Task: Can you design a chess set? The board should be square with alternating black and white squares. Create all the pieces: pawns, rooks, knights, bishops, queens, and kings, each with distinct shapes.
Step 774:
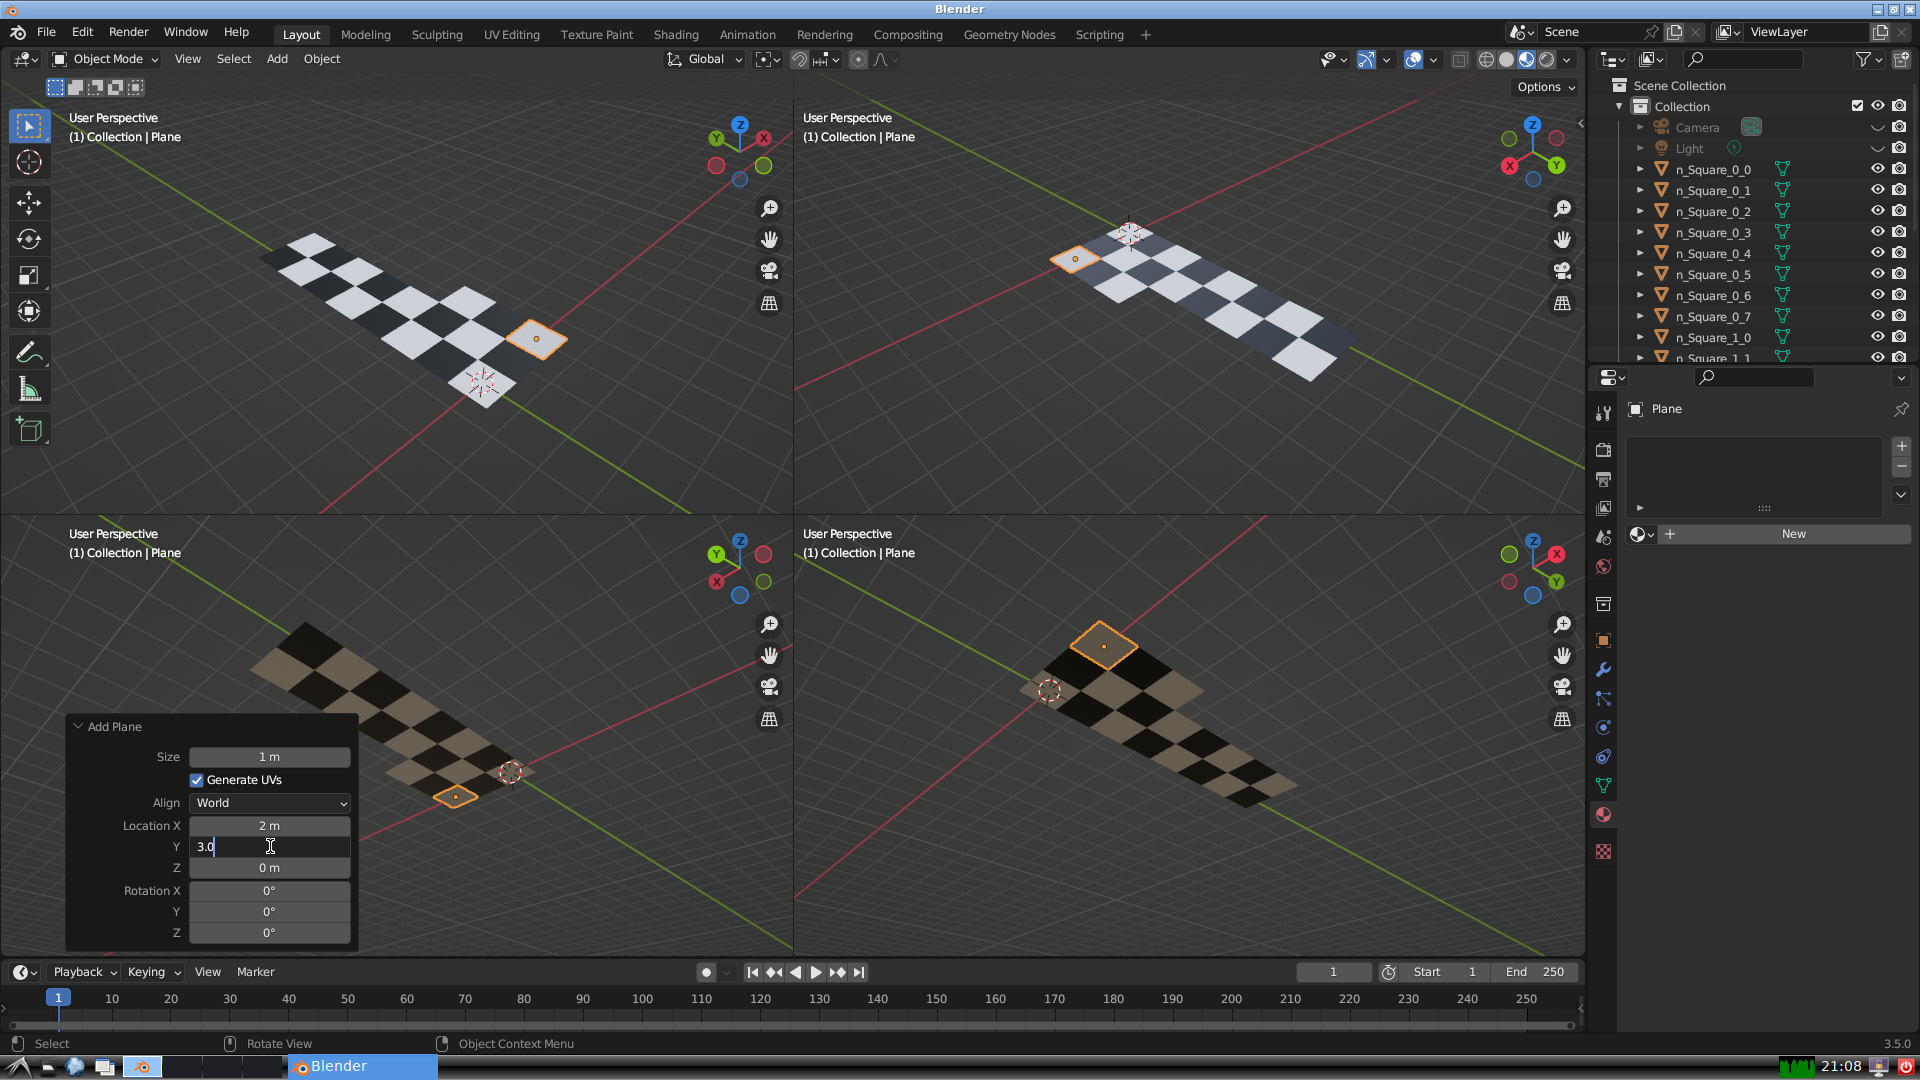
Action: {"key_press": ['Return']}